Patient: sex F, age 22
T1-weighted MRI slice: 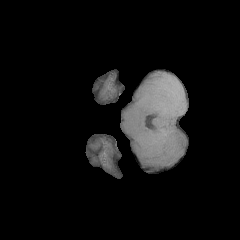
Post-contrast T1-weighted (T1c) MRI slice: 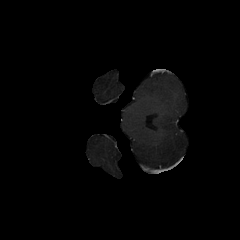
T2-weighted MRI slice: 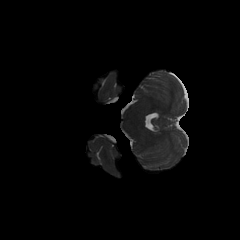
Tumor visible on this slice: no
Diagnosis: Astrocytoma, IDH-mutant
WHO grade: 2